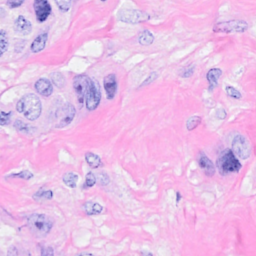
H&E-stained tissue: Breast